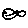
Label: fish